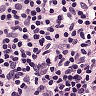
Metastatic tissue present: no